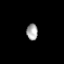
Tissue: prostate
Cell type: T cells
Senescence score: 0.7976
Nuclear area (px): 179
Mean DAPI intensity: 166.358